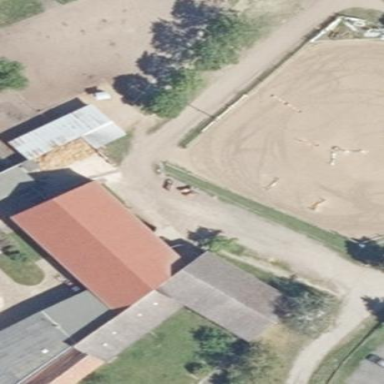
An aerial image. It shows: Stable building on land designated for horse riding leisure activities.